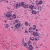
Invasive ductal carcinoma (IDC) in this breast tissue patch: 0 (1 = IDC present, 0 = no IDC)